Известно, что можно раскачать качели, вставая и приседая на них в нужный момент времени. Пусть человек массой $m$ качается на качелях, состоящих из свободно вращающейся штанги и прикрепленной к ней жёсткой пластине. Массой конструкции можно пренебречь и потому считать, что вся масса сосредоточена в центре масс человека. Расстояние между центром масс и точкой подвеса $O$ равно $l$, когда человек стоит на качели, и равно $l + d$, когда он полностью приседает. При решении задачи пренебрегите временем, которое требуется человеку, чтобы присесть или встать. Рассмотрим следующую модель: человек сначала приседает по достижении качелями наивысшей точки $A$, затем приседает в самой низкой точке $B$, затем снова встаёт во второй наивысшей точке $C$. Разница в высоте между $A$ и $B$ равна $h$. Траектория центра масс человека при этом показана на рисунке. После этого тот же процесс повторяется для третьей, четвёртой и т.д. наивысших точек. Считайте, что при вставании/приседании сила взаимодействия с качелями всегда направлена вдоль штанги, точку $B$ примите за ноль гравитационной потенциальной энергии.
Найдите механическую энергию системы на каждом участке движения $A-A'-B-B'-C$ и её изменение в результате. Считайте, что при приседании/вставании потерь энергии не происходит. Предположим теперь, что при приседании/вставании происходят потери механической энергии $\Delta E$, связанные с сопутствующим этому изменением высоты $\Delta h$ следующими соотношениями: $$\Delta E = k_1mg (h_0 + \Delta h),\ 0
Найдите соотношение между высотами $h_n$ и $h_{n+1}$ относительно точки $B$ $n$ и $n+1$ наивысших точек.
Найдите соотношение между $h_n$ и $h_1$ и соотношение между $h_{n+1}-h_n$ и $h_1$.
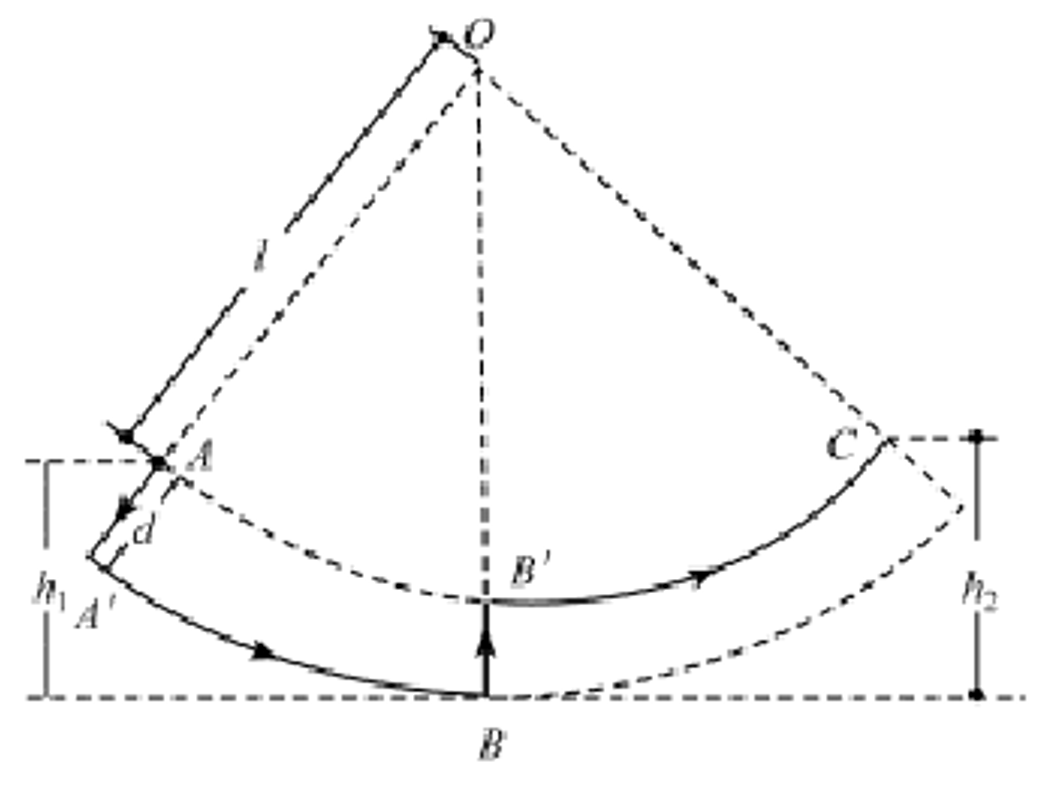
Найдите механическую энергию системы на каждом участке движения $A-A'-B-B'-C$ и её изменение в результате. Считайте, что при приседании/вставании потерь энергии не происходит.
Ответ: Механическая энергия в точке $A$ равна: $$U_A=mgh_1,$$на участке $A'-B$ равна: $$U_{A'}=mg\frac{l+d}{l}(h_1-d)=U_B,$$на участке $B'-C$ равна: $$U_{B'} = mg\frac{(l+d)^3}{l^3}(h_1-d)+mgd = mgh_2 = U_C,$$её изменение равно: $$U_C-U_A = mg\left[ \left( \frac{l+d}{l} \right)^3-1 \right](h_1-d).$$

Найдите соотношение между высотами $h_n$ и $h_{n+1}$ относительно точки $B$ $n$ и $n+1$ наивысших точек.
Ответ: $$h_{n+1} = \lambda (h_n-d) - \mu,$$где $\lambda = \frac{1-k_1}{1+k_2} \left( \frac{l+d}{l} \right)^3$ и $\mu = \frac{k_1}{1+k_2} \left( \frac{l+d}{l} \right)^2h_0+\frac{k_2}{1+k_2}h_0'$.

Найдите соотношение между $h_n$ и $h_1$ и соотношение между $h_{n+1}-h_n$ и $h_1$.
Ответ: \[h_{n+1} = \lambda^n(h_1-d) +d- \mu \frac{1-\lambda^n}{1-\lambda},\\h_{n+1}-h_n=\lambda^{n-1} [(\lambda-1)(h_1-d)-\mu].\]
Темы:
T, Механика, Колебания, Китайские, Параметрические колебания, Качели